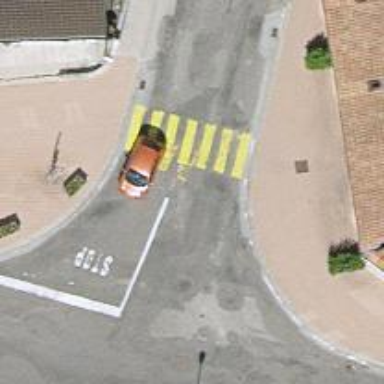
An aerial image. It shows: Zebra crossing on the road.